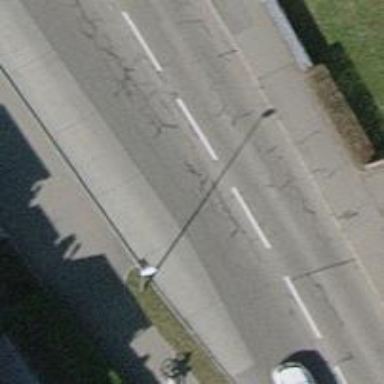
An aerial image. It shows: Bus stop with designated public transport stop position.